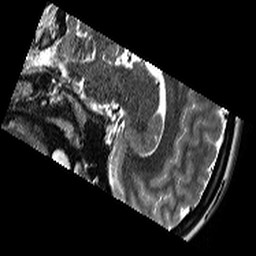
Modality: T2w
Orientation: sagittal